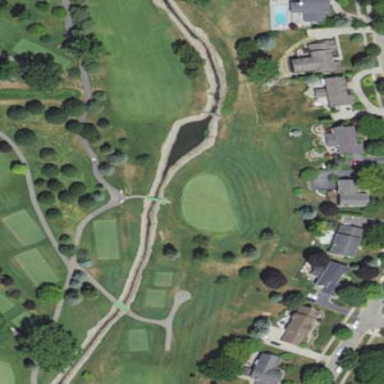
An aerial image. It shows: Golf course feature - water hazard.